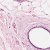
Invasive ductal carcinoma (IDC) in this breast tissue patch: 0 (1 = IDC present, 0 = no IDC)